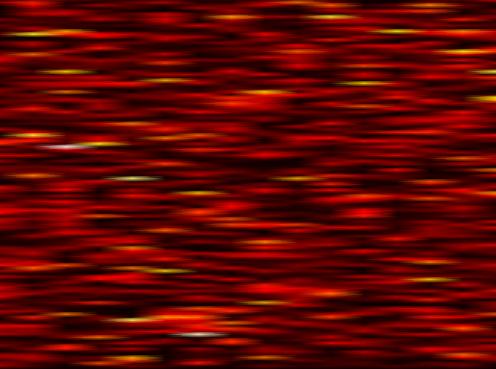
Label: FBMC